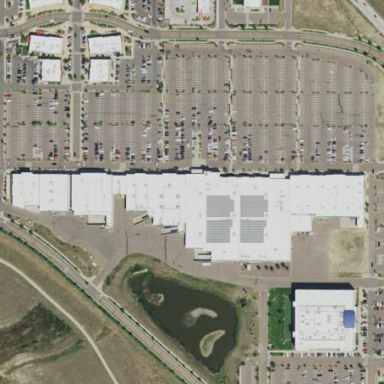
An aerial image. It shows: Retail area.